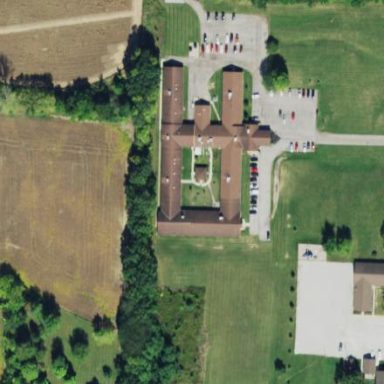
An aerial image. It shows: Nursing home building.